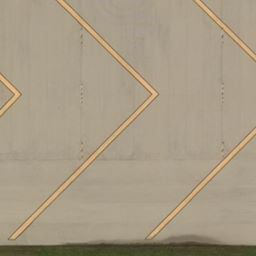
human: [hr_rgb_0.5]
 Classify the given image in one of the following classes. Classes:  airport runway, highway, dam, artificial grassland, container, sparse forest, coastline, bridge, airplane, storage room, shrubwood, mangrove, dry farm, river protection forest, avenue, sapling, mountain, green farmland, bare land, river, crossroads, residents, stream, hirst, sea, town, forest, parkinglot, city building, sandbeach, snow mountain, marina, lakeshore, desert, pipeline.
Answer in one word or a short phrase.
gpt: airport runway